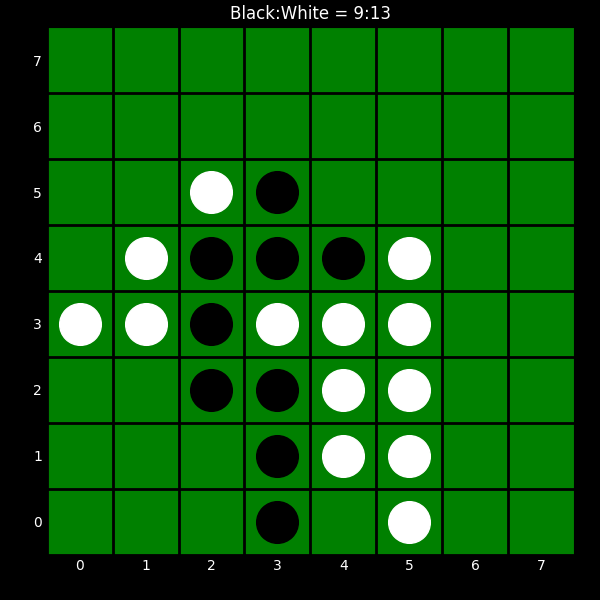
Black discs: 9
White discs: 13